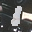
Label: 1